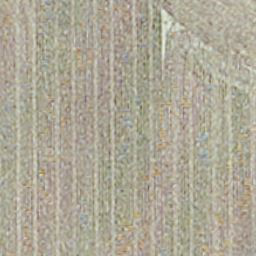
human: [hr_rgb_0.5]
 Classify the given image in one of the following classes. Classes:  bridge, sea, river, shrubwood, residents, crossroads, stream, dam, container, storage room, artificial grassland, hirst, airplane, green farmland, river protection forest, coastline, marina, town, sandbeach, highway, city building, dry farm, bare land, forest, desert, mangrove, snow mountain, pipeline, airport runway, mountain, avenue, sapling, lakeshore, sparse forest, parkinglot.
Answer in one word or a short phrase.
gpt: dry farm